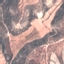
Label: HerbaceousVegetation